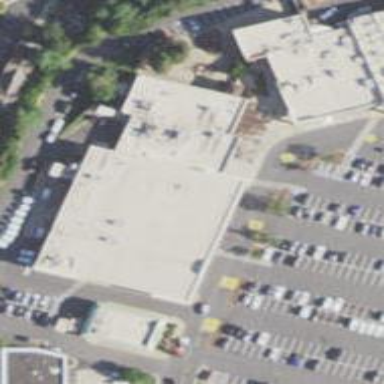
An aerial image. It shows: Post office.